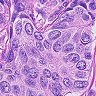
Metastatic tissue present: yes